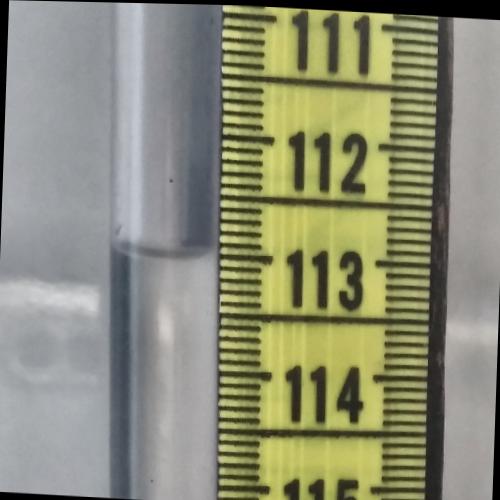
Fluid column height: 113.0 cm